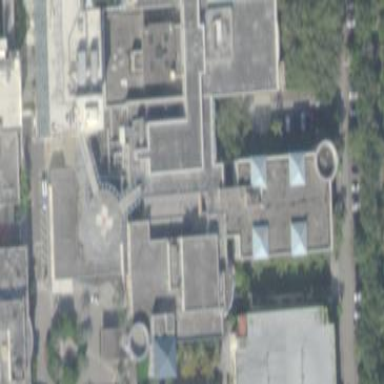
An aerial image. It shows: Hospital building.